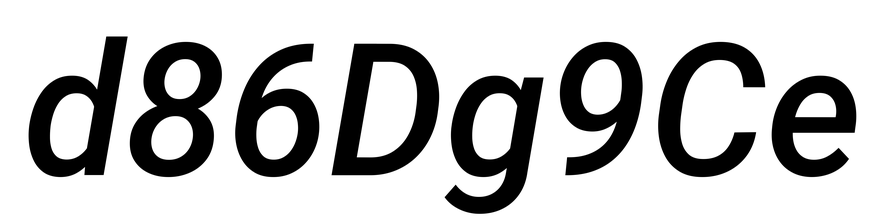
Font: Roboto-Italic_Medium_Italic